Field crop: tomato
Growth stage: 1
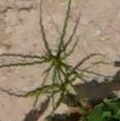
Species: cyperus